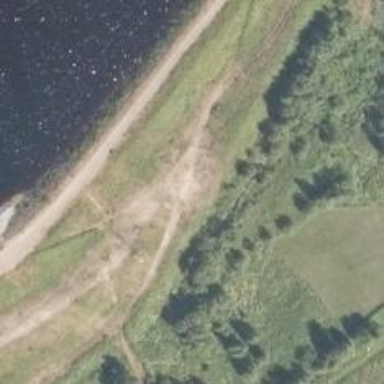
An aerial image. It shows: Path.